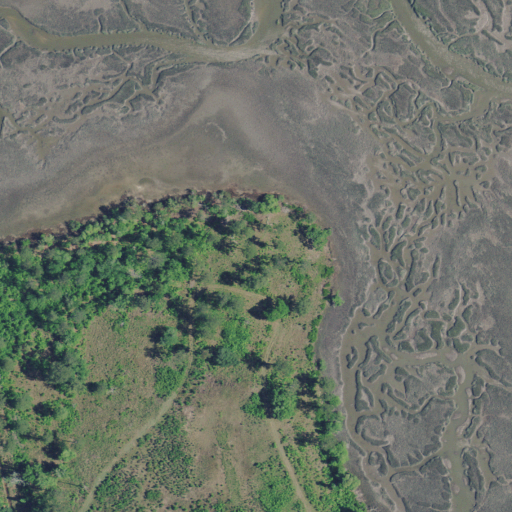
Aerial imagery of cape in South Carolina named Laurel Point containing herbaceous wetlands, evergreen forest, shrub, woody wetlands, open water, and deciduous forest